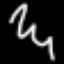
Label: squiggle